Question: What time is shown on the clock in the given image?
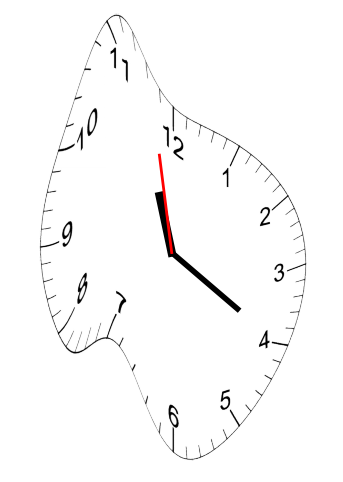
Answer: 11:19:58